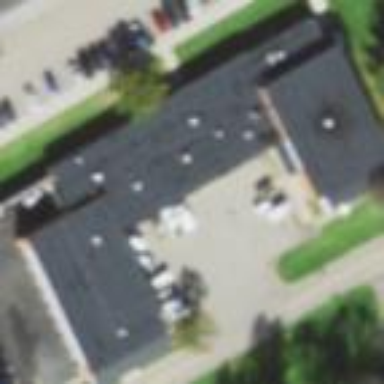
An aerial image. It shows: Building.